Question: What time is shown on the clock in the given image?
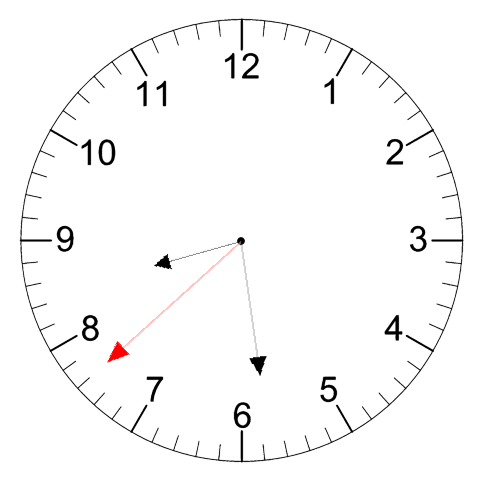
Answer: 08:28:38